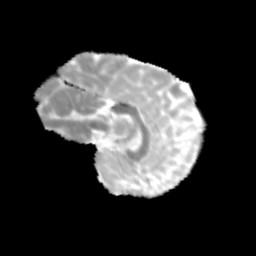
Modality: MD
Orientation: sagittal
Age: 13
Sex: male
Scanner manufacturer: siemens
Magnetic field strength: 3 T
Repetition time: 3.8 s
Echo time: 0.07 s